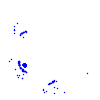
Particle: electron